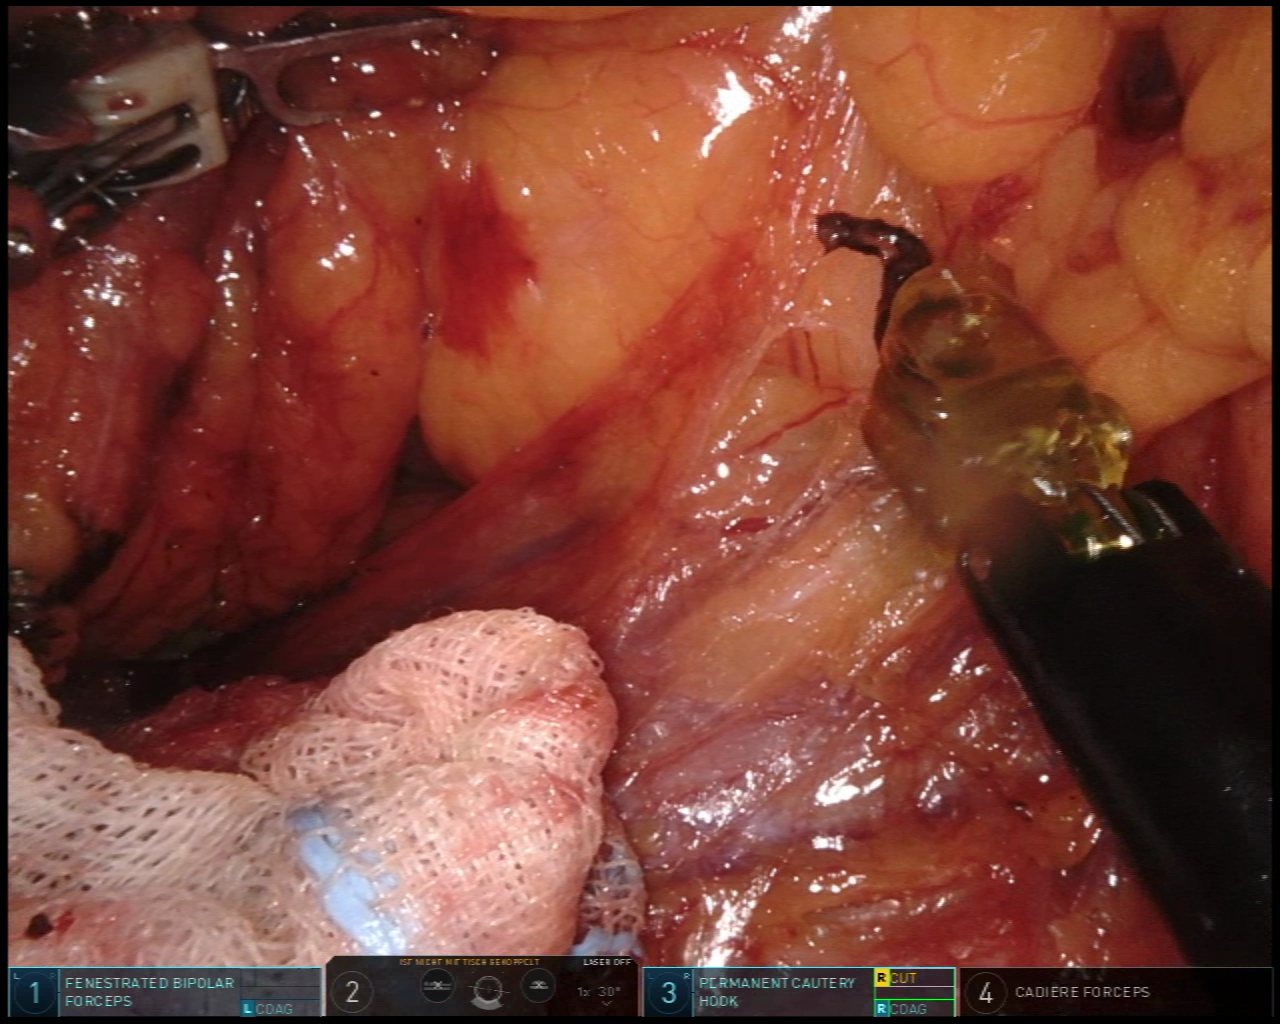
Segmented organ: ureter
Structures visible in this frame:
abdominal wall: no
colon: no
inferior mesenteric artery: no
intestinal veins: no
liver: no
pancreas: no
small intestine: no
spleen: no
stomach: no
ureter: yes
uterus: no
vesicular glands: no